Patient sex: M
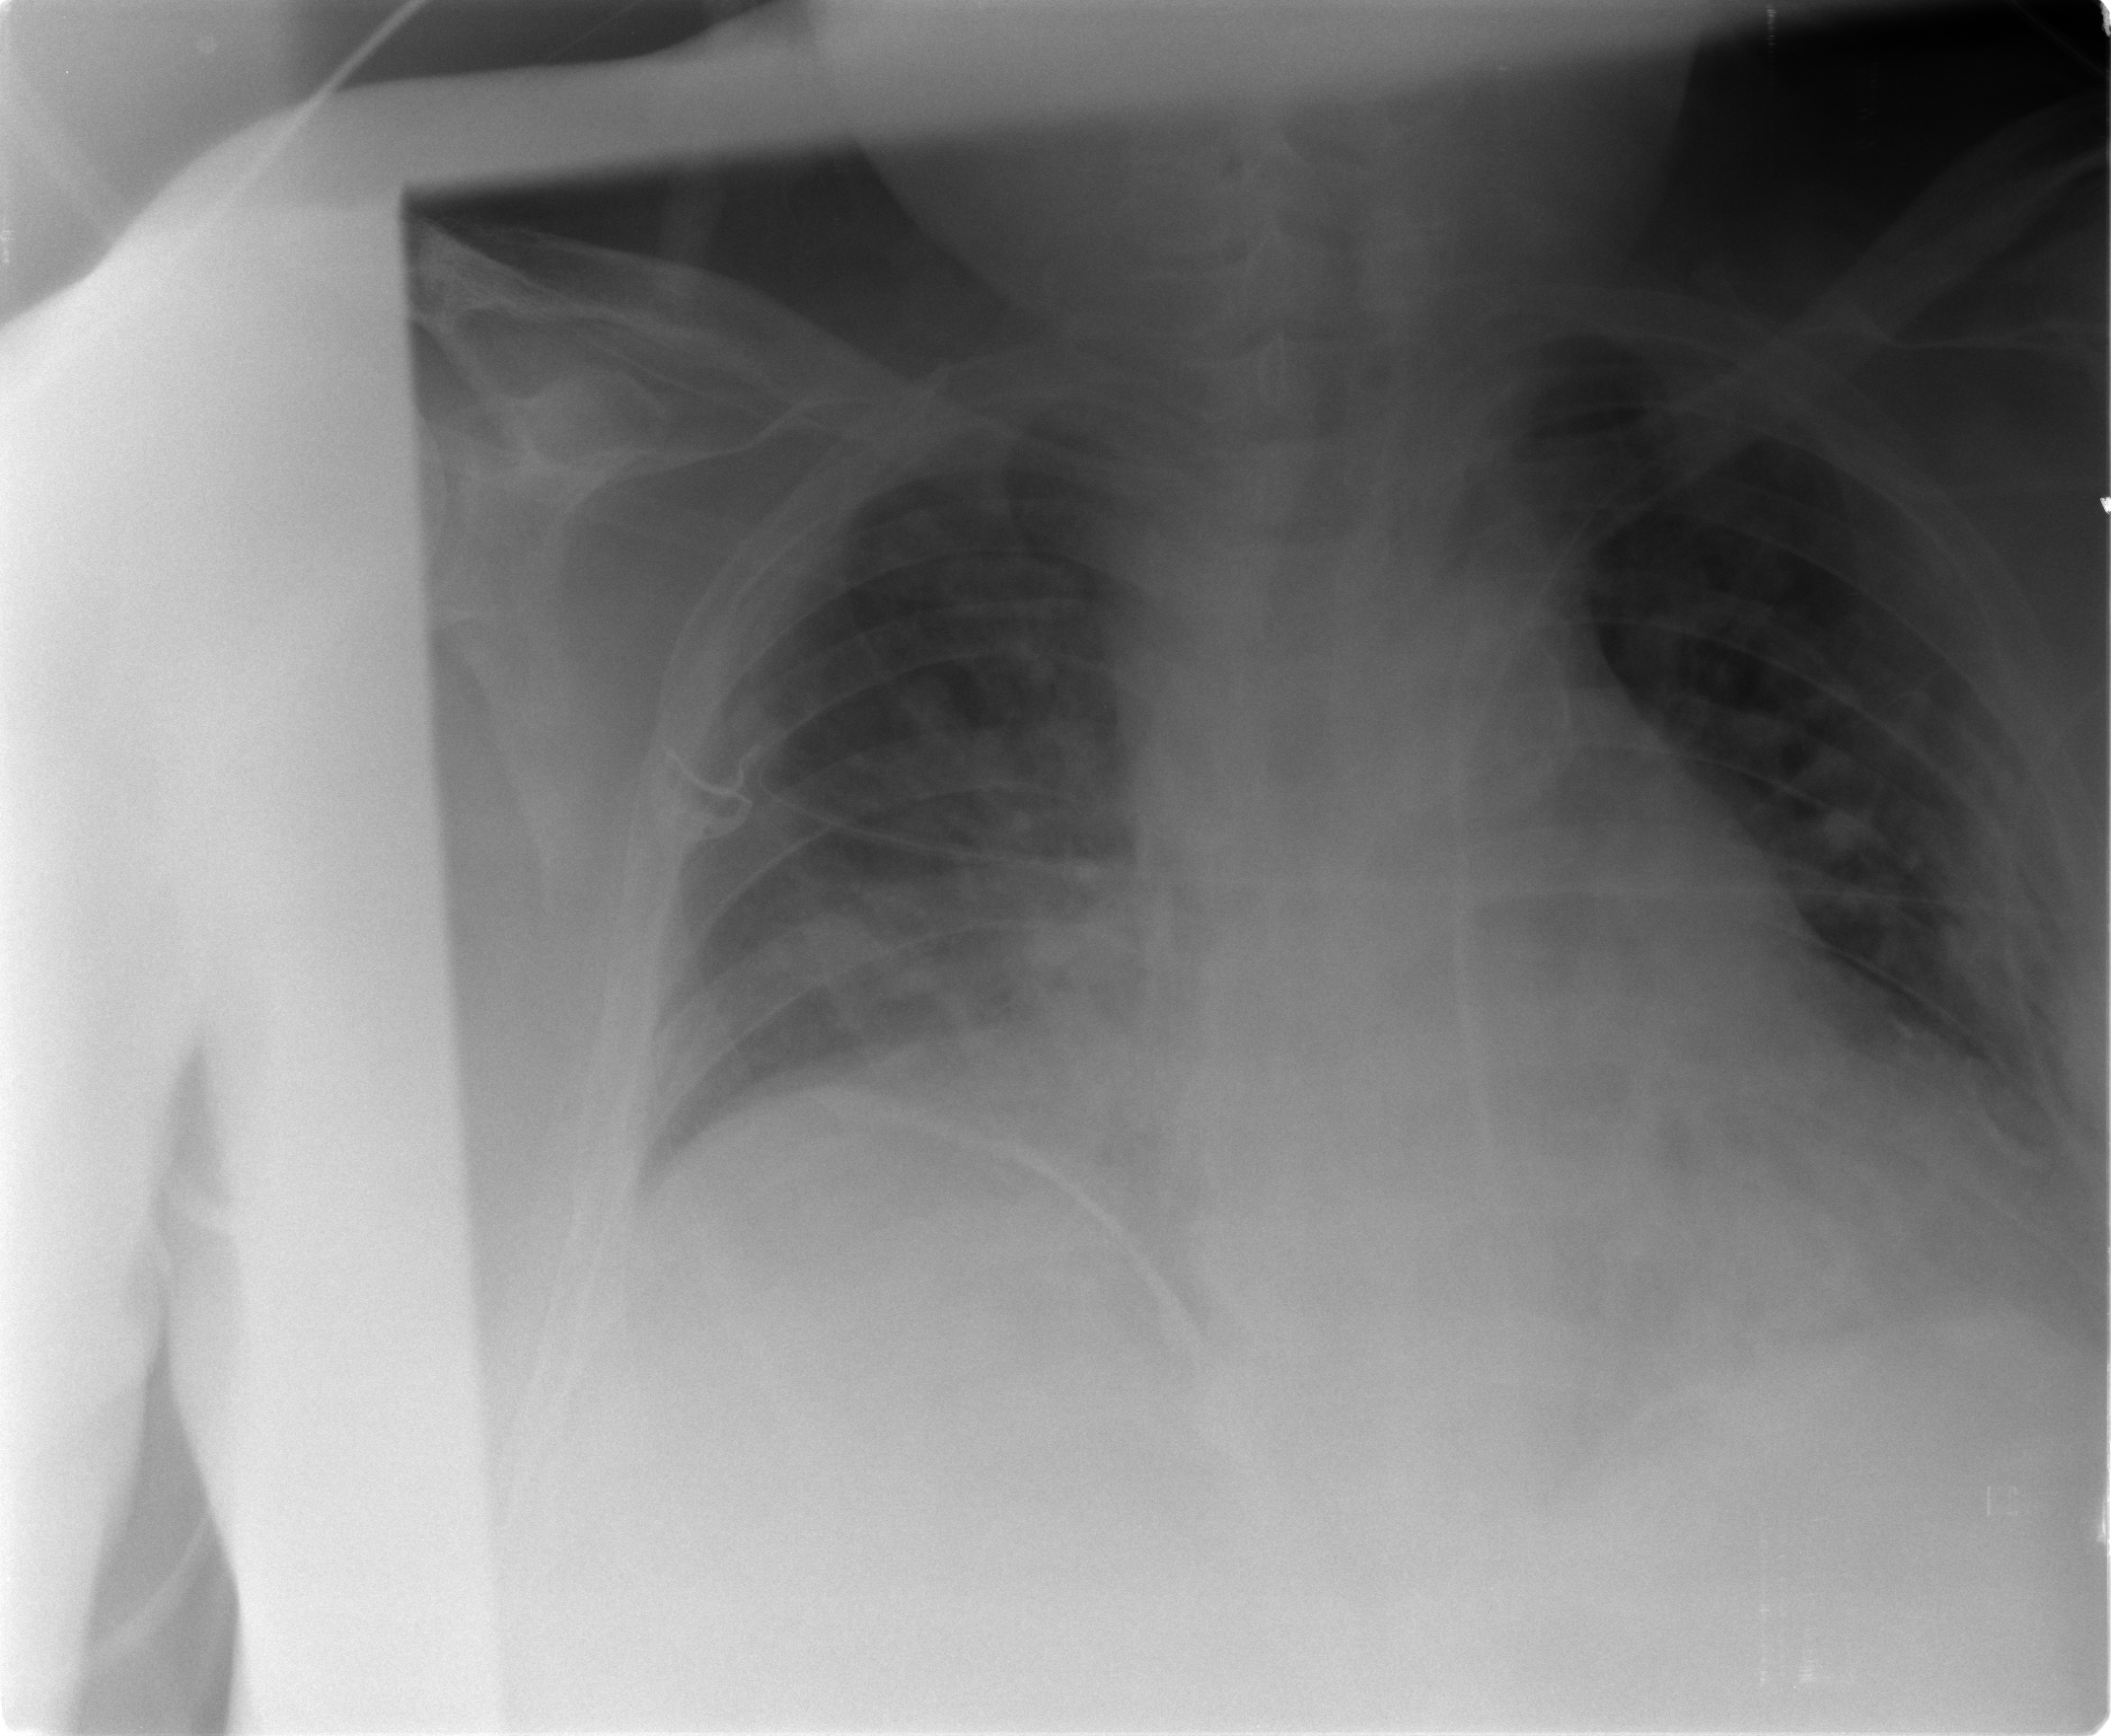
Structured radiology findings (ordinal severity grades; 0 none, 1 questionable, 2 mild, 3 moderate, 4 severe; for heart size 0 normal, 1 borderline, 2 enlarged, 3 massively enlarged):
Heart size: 2
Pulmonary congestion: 2
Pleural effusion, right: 1
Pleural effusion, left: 0
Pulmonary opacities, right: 1
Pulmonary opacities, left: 2
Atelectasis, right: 2
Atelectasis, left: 2